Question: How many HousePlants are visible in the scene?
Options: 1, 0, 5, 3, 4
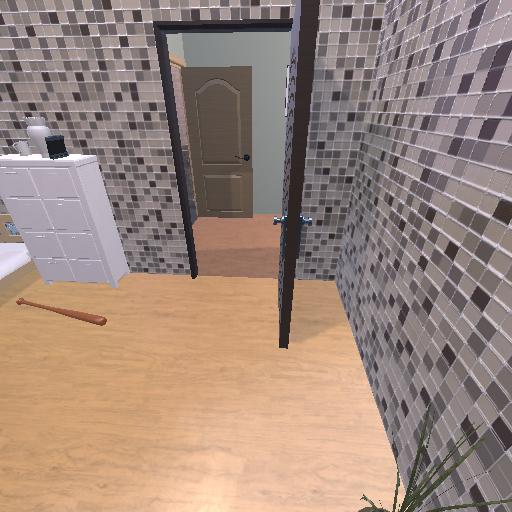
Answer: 1